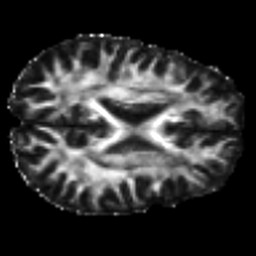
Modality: FA
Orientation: axial
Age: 21
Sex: male
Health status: ill
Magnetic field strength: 3 T
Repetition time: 9 s
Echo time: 0.093 s